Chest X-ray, PA view. Patient: 32 years old, sex F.
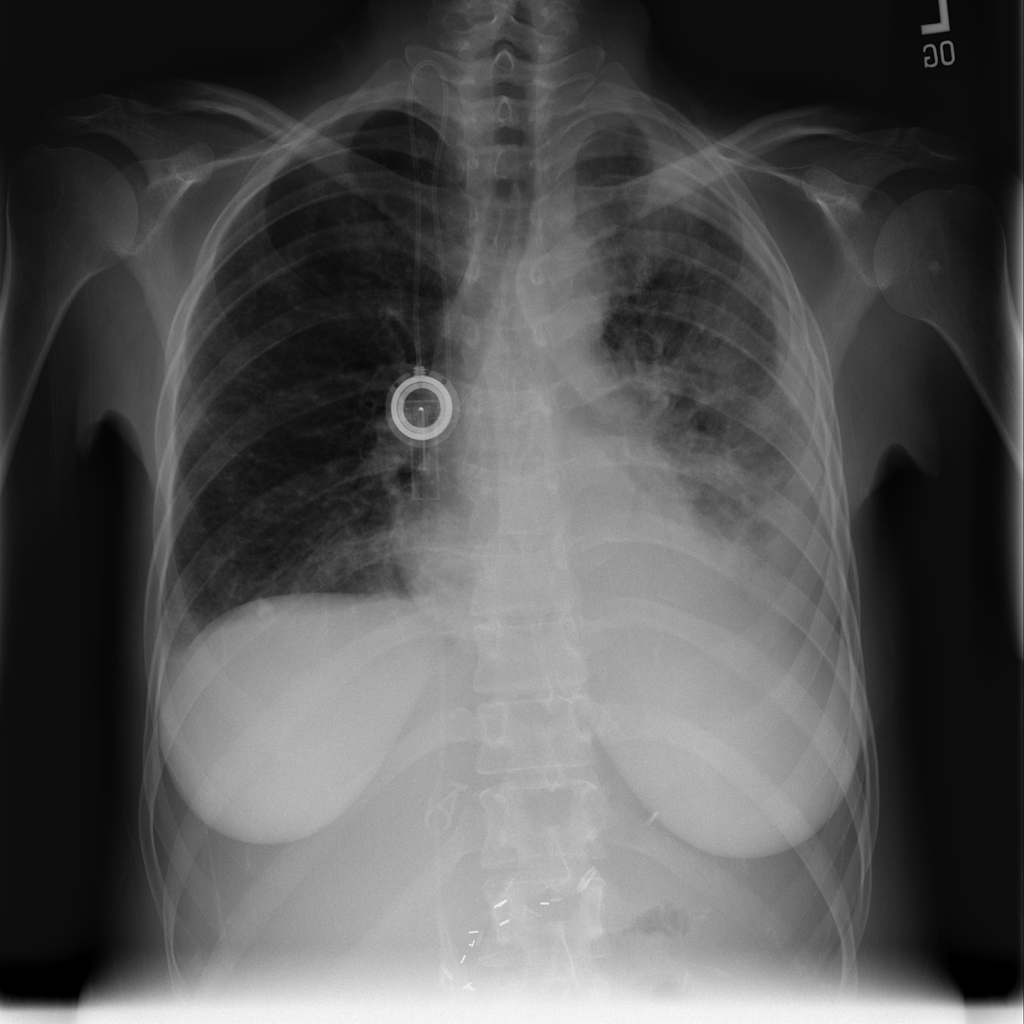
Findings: No Finding